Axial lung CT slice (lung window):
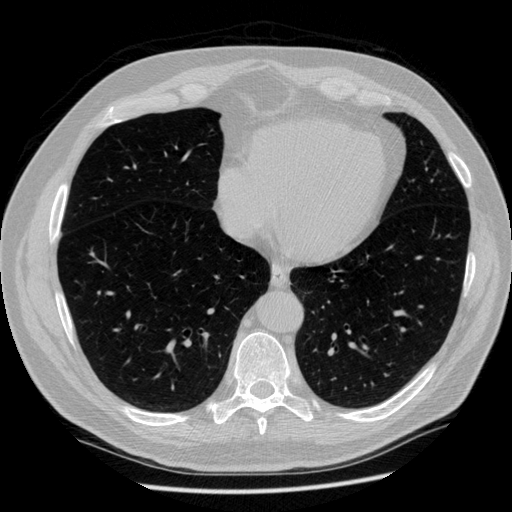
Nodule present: no